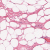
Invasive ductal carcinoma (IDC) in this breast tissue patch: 0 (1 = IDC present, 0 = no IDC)